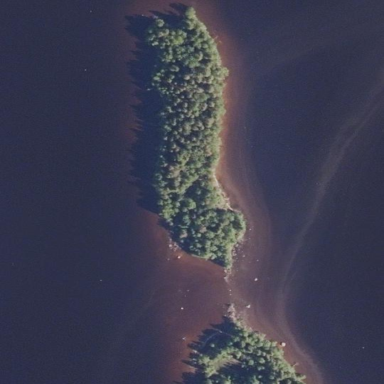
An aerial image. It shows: Islet covered with woodland.